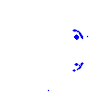
Particle: electron